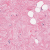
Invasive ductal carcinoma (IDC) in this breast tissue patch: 0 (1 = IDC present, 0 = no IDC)